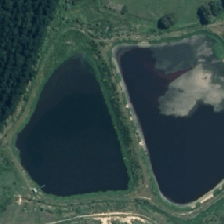
Land cover: lake_pond